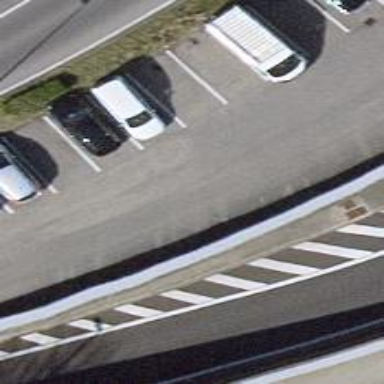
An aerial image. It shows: Road serving as parking aisle.